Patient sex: M
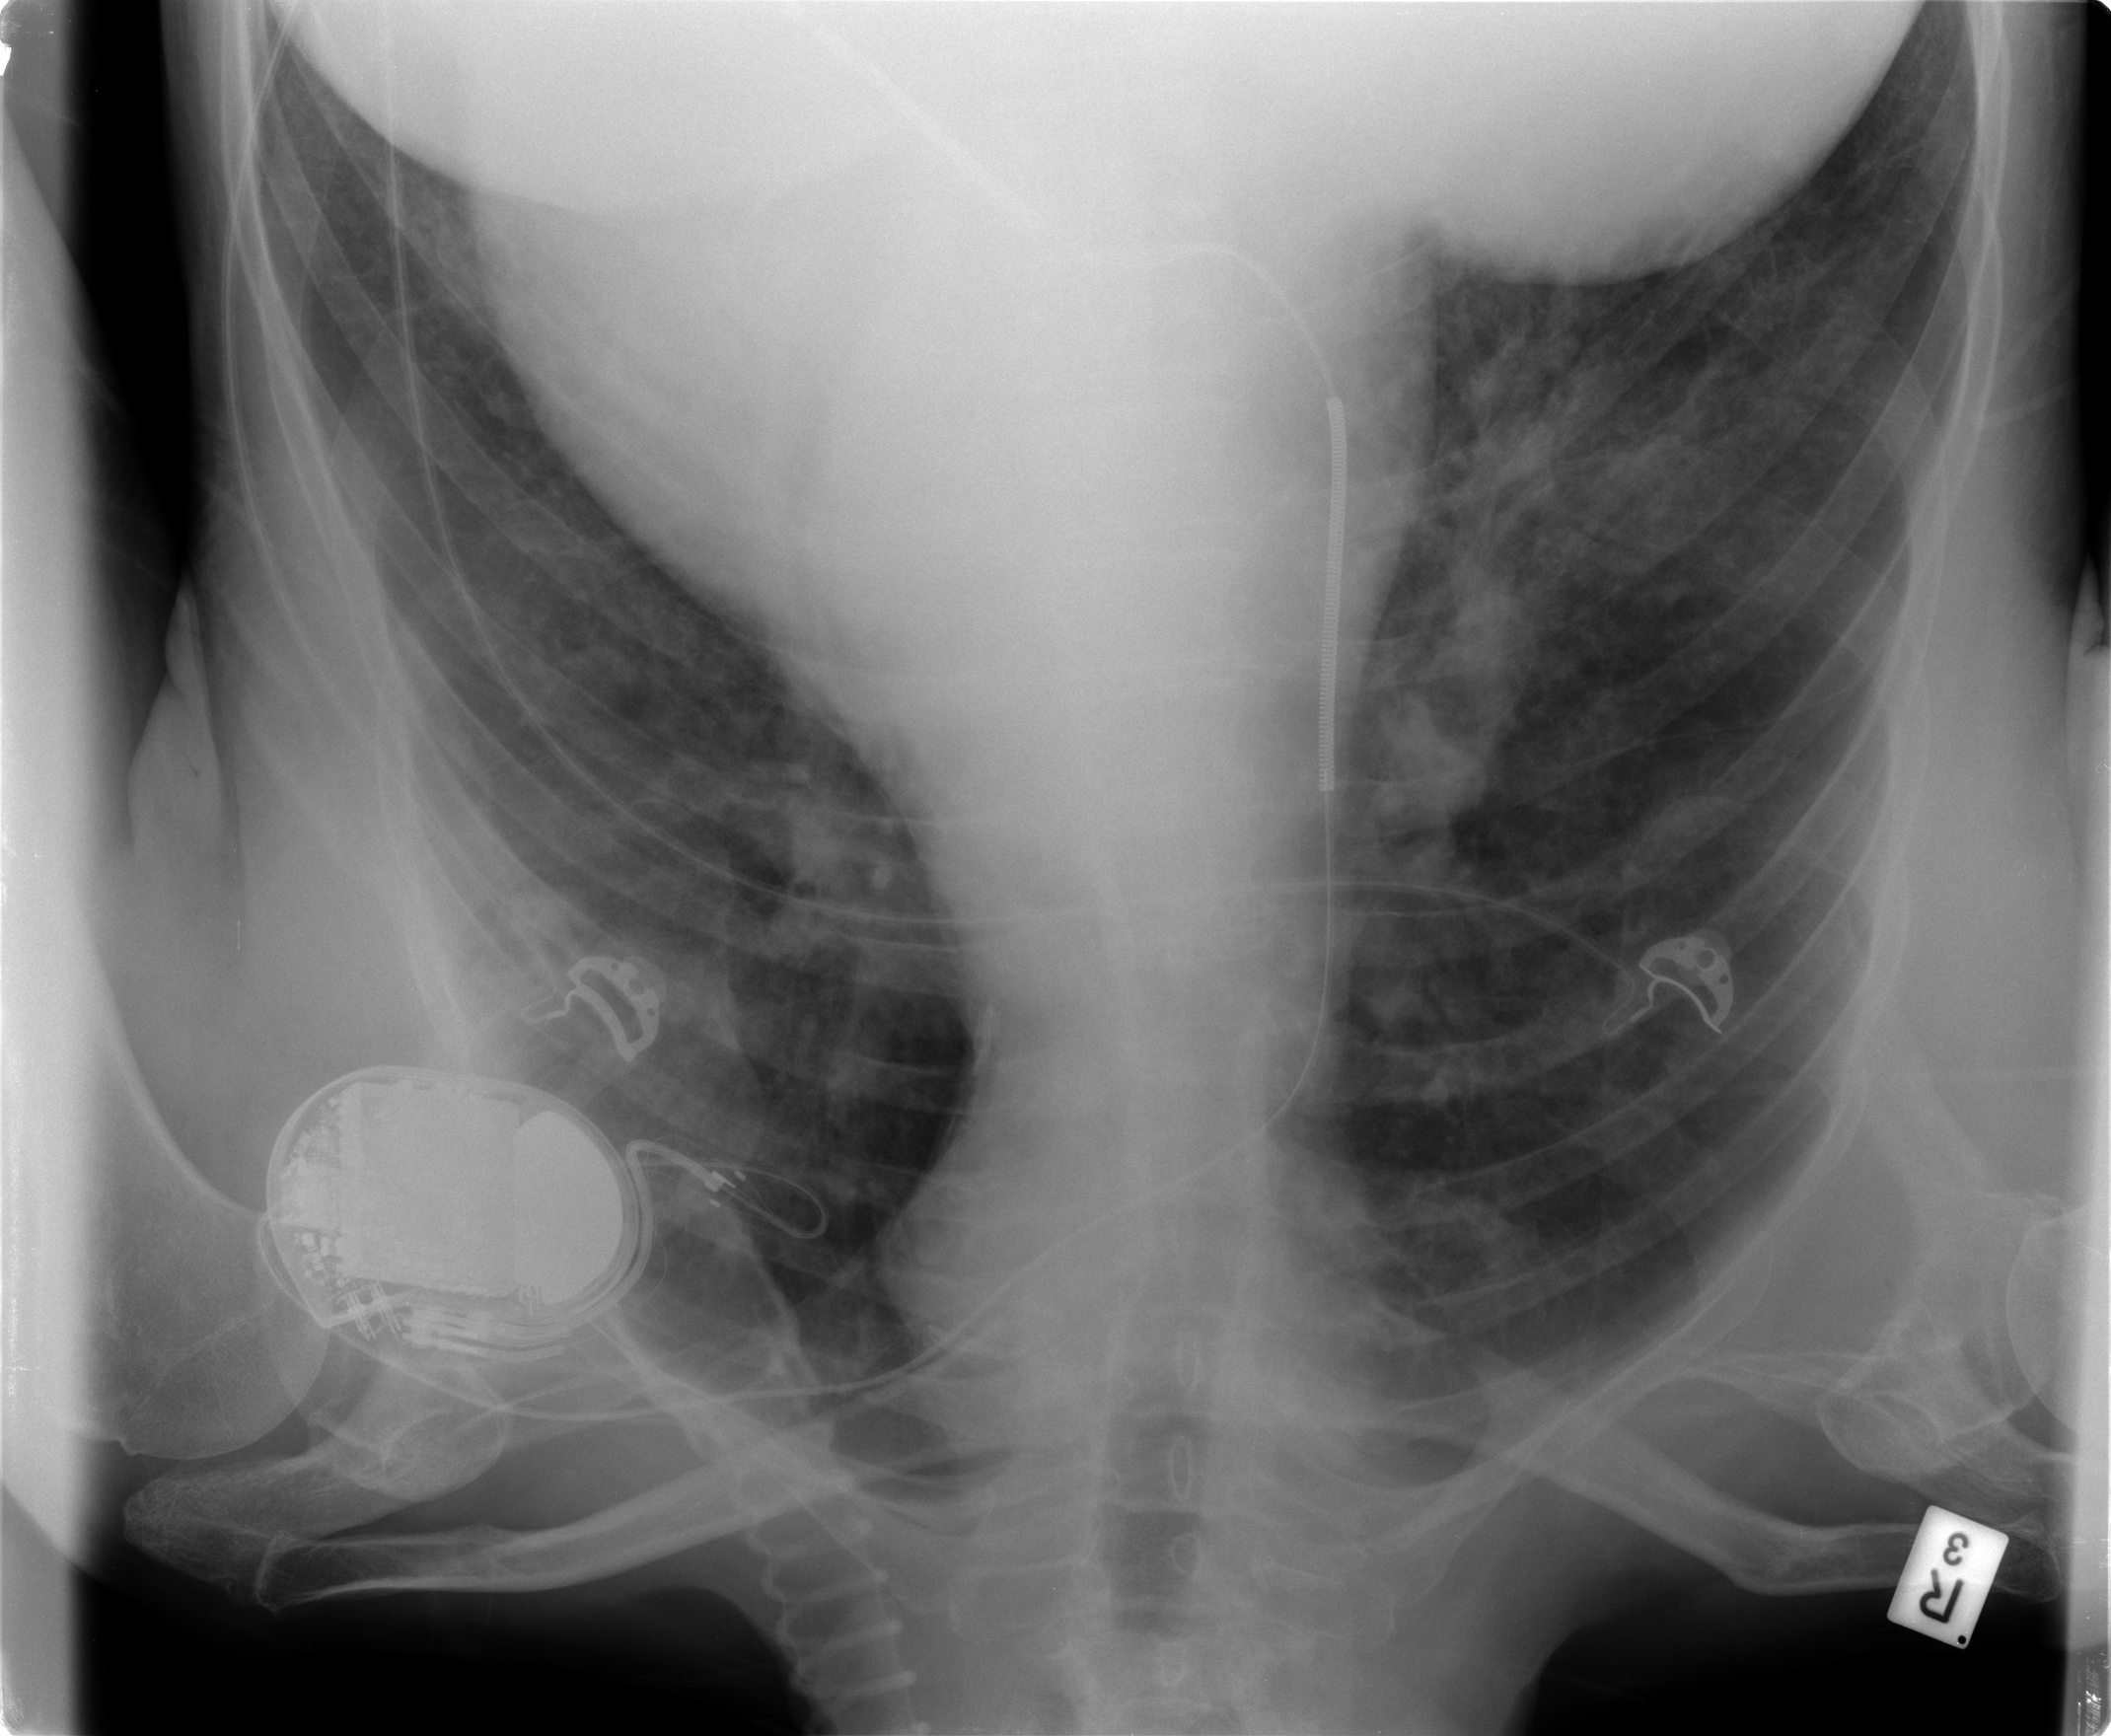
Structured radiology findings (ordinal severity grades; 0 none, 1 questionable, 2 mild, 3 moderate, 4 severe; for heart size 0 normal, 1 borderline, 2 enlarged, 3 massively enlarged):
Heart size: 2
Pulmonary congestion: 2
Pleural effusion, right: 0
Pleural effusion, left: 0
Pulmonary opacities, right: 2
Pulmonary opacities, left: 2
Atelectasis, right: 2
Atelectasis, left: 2